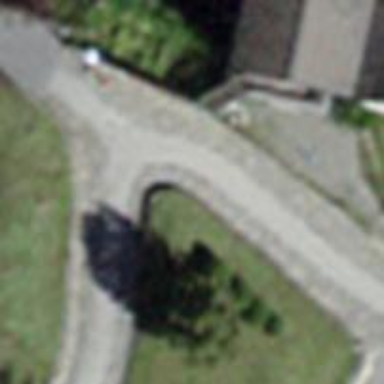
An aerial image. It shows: Alleyway designated as service road.